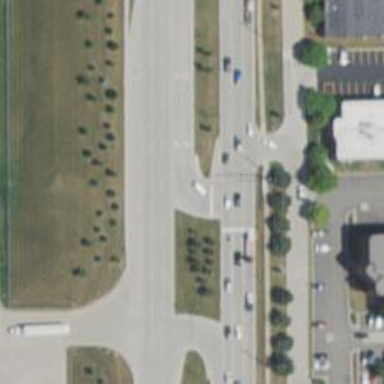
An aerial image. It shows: Primary link highway with separate sidewalk.